Question: Let's say I have two entity objects "table" and "chicken."
Now let's say, I have a "wing" object, and I want that wing to have a 0..1-1 relationship with table and chicken. In otherwords, I want a nullable table.wing and a nullable chicken.wing.
Is there a good way, using Entity Framework 4, to make the wing object have the restriction that it can either be associated with a table OR a chicken?
Note: I don't want to have a wingedobjects baseclass in my dictionary- this needs to be a "has one" not an "is one."
My thought is that I can't make a unique restraint on the collection of references, so I'll have to wrap the Entity properties with something like:
'''
public partial class Wing:
...
public Table Table
{
get { return this.Table; }
set {
//make sure Chicken is null
this.Table = value;
}
}
...
}
'''
This strikes me as pretty hacky and not too clean, so I was looking for a better, if not best, practices solution.
Edit:
To be clear, I currently have a 0..1-1 relationship between table and wing, and a 0..1-1 relationship between chicken and wing. Thus, I can create a table.wing and I can then look at wing.table. What I want is to ensure that I ALWAYS have a null value if I query table.wing.chicken or chicken.wing.table. The wing must be associated with EITHER one table OR one wing.
## Example of current behavoir:
In response to @morganppdx's comment:
Given this Entity Diagram:

And the following in Program.cs:
'''
class Program
{
static void Main(string[] args)
{
Model1Container container = new Model1Container();
Wing chickenwing = new Wing { Shape = "birdlike" };
Chicken chicken1 = new Chicken { Breed = "Andalusian", Wing = chickenwing };
Table table1 = new Table { Style = "Mission", Wing = chickenwing }; // Should throw exception!
container.AddToChickens(chicken1);
container.AddToTables(table1);
container.SaveChanges();
Console.Write(String.Format("Table {0}'s wing has a {1} shape...", table1.Id, table1.Wing.Shape));
Console.Write(String.Format("Table {0} has {1} chicken wings!", table1.Id, table1.Wing.Chicken.Breed));
Console.ReadLine(); //wait for input to give us time to read
}
}
'''
The resulting console will show:
'''
Table 1's wing has a birdlike shape...Table 1 has Andalusian chicken wings!
'''
This result is what I wish to avoid. It should throw an exception when chickenwing is associated with table1 because it is already associated with chicken1, and cannot be associated with both a table and with a chicken.
It is quite possible that I am building the relationship incorrectly, and thus not getting @morganpdx's stated exception where I want it.
The code is available at: <URL>
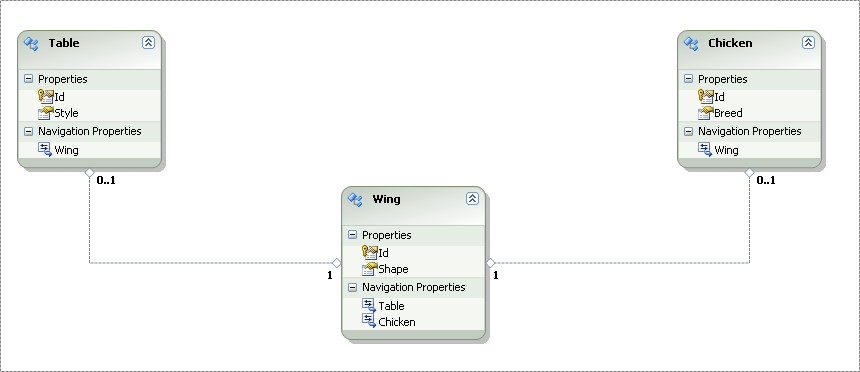
Answer: Off the top of my head, my suggestion would be to create child objects that extend the Wing object, and use those instead of your Wing object:
'''
public class ChickenWing : Wing
{
public Table Table { get { throw new NoTablesAllowedException; }}
}
public class TableWing: Wing
{
public Chicken Chicken { get { throw new NoChickensHereException; }}
}
'''
The code you posted would then look like this:
'''
class Program
{
static void Main(string[] args)
{
Model1Container container = new Model1Container();
ChickenWing chickenwing = new ChickenWing { Shape = "birdlike" };
TableWing tablewing = new TableWing { Shape = "circular" };
Chicken chicken1 = new Chicken { Breed = "Andalusian", Wing = chickenwing };
Table table1 = new Table { Style = "Mission", Wing = tablewing };
container.AddToChickens(chicken1);
container.AddToTables(table1);
container.SaveChanges();
Console.Write(String.Format("Table {0}'s wing has a {1} shape...", table1.Id, table1.Wing.Shape));
Console.Write(String.Format("Table {0} has {1} chicken wings!", table1.Id, table1.Wing.Chicken.Breed));
Console.ReadLine(); //wait for input to give us time to read
}
}
'''
I have not done anything like this to date, but I this should work. Essentially the Wing object acts as an Interface to describe the ChickenWing and TableWing objects, but those are discreet objects used for discreet purposes.